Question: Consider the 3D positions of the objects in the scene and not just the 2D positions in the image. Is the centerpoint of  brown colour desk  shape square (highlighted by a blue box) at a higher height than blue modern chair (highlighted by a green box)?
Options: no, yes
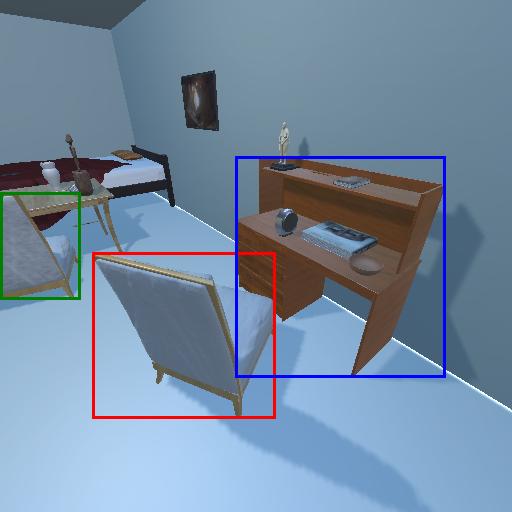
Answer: no